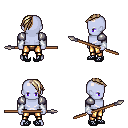
a pixel art fantasy rpg character, male body template, dark elf, purple skin, steel arm armor, gold greaves, white blonde long mohawk hairstyle, white cloth bracers, ghillies, spear, four views (front, back, left, right), 2x2 character sprite sheet, small pixel art, hard edges, no anti-aliasing